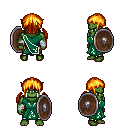
a pixel art fantasy rpg character, male body template, orc, green skin, sash dress, gold greaves, light blonde twin-tailed hairstyle, white cloth bandages, shield, four views (front, back, left, right), 2x2 character sprite sheet, small pixel art, hard edges, no anti-aliasing